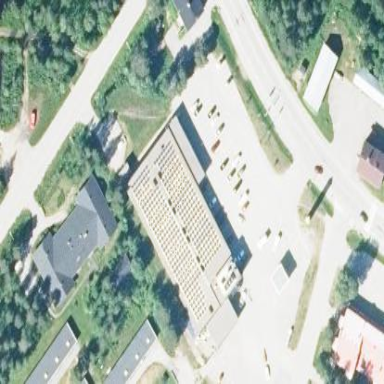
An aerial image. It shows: Convenience store under the retail building.